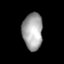
Tissue: lung
Cell type: T cells
Senescence score: 0.2165
Nuclear area (px): 724
Mean DAPI intensity: 165.113